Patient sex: F
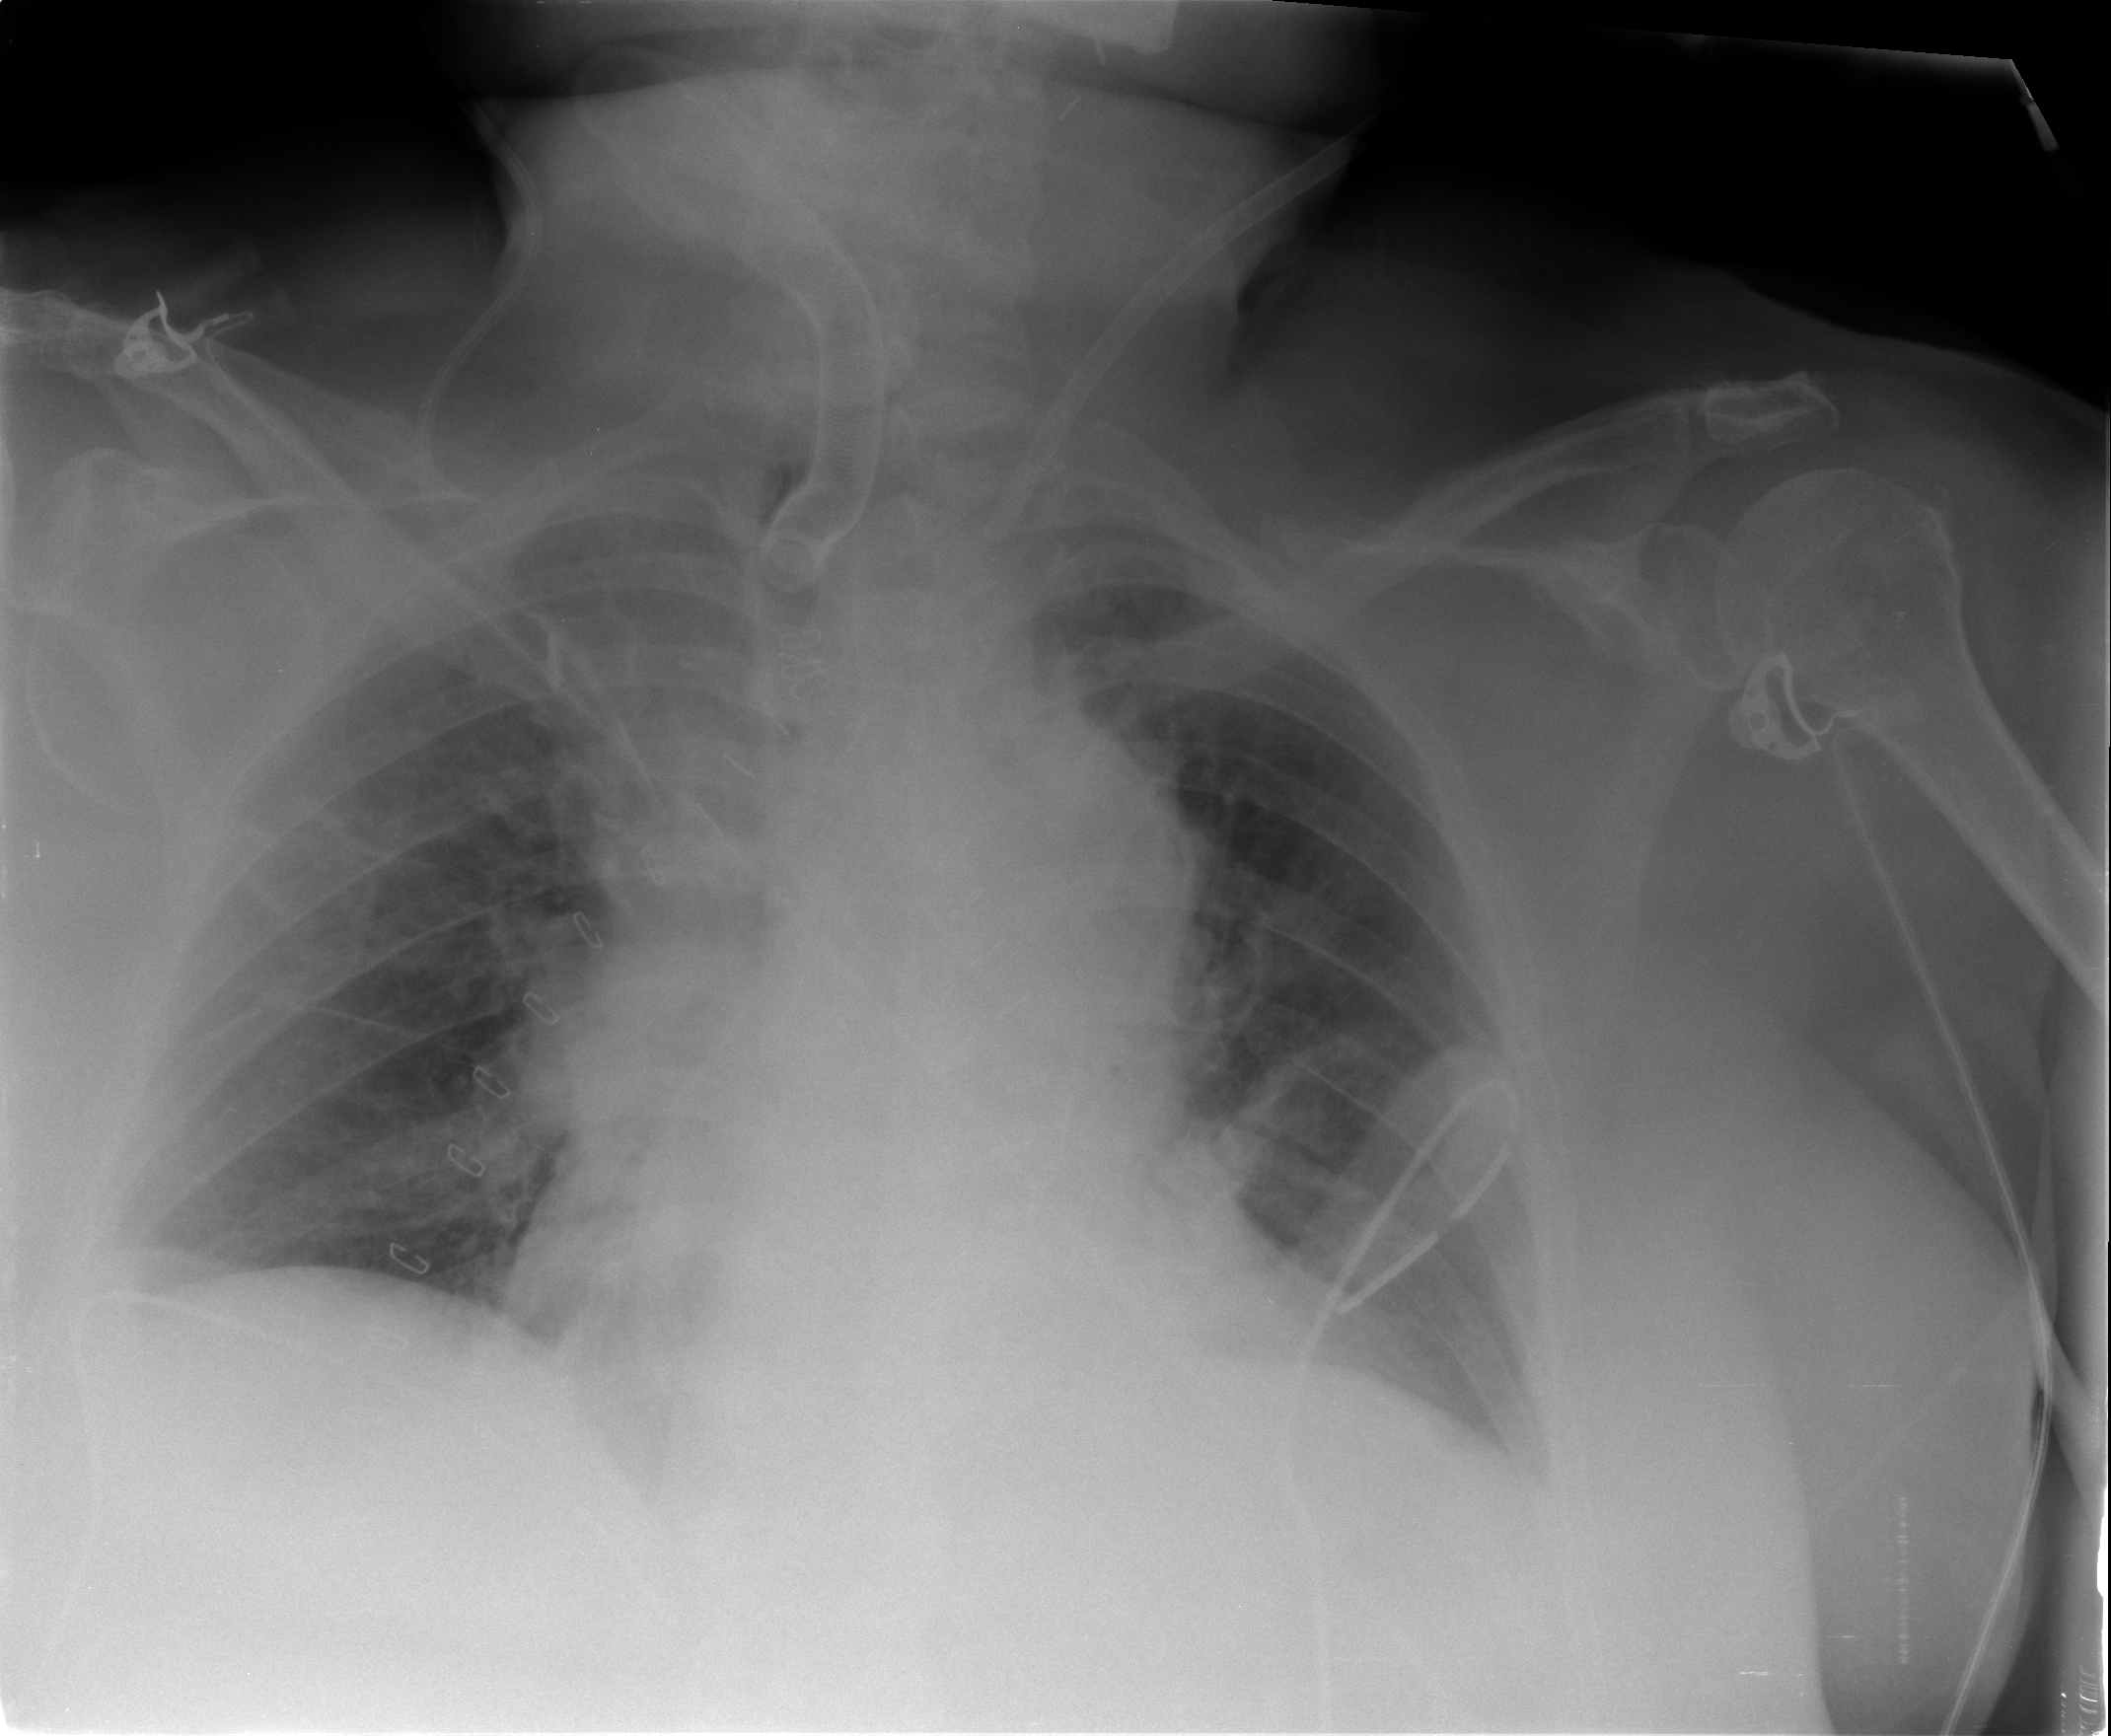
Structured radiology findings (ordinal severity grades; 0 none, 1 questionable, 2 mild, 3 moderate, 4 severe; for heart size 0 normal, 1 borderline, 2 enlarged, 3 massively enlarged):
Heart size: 2
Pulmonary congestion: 1
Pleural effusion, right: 0
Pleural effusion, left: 1
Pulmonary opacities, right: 0
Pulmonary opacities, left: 0
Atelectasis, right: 2
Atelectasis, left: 2